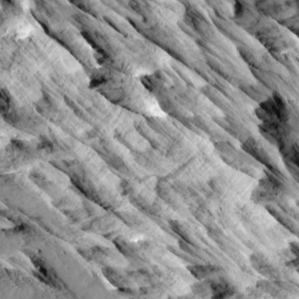
Label: non_frost